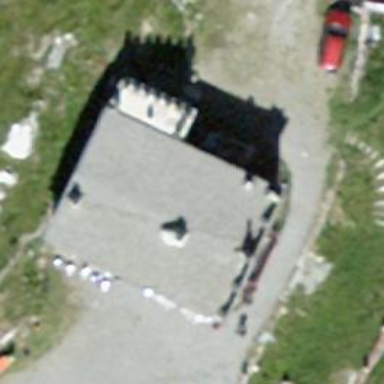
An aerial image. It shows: Cafe.